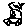
Label: car